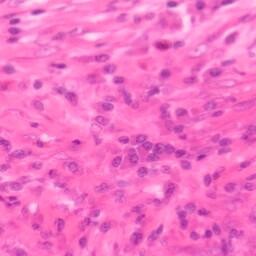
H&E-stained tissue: Colon